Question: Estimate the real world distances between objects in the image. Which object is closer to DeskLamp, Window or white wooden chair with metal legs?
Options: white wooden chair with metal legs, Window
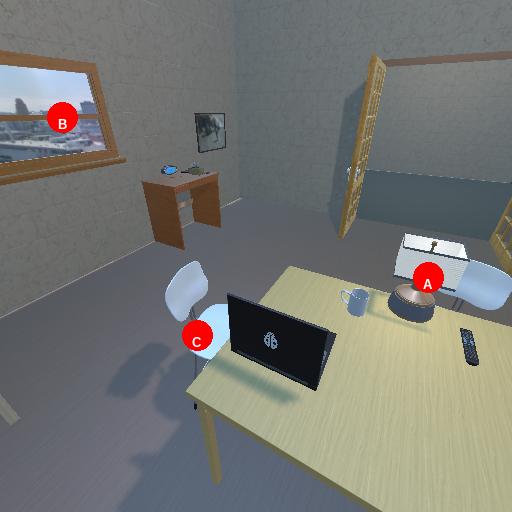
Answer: white wooden chair with metal legs